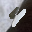
Label: 4